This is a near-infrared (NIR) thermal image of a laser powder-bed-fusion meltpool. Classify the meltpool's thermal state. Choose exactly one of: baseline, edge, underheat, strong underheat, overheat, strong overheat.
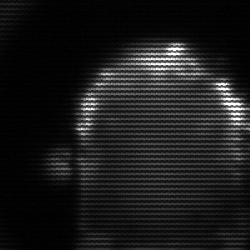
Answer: baseline